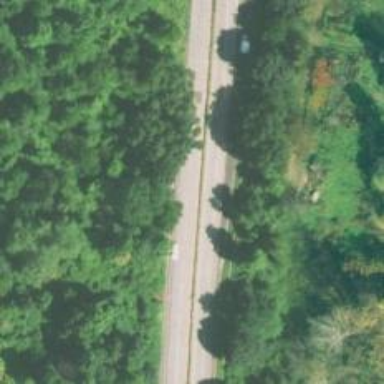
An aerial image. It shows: Primary highway with dual carriageway.